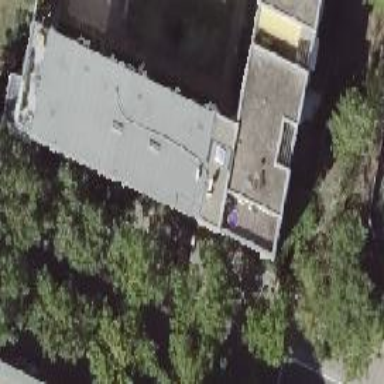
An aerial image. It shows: White building with flat roof made of black tar paper.